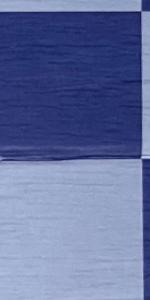
Label: Empty